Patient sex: M
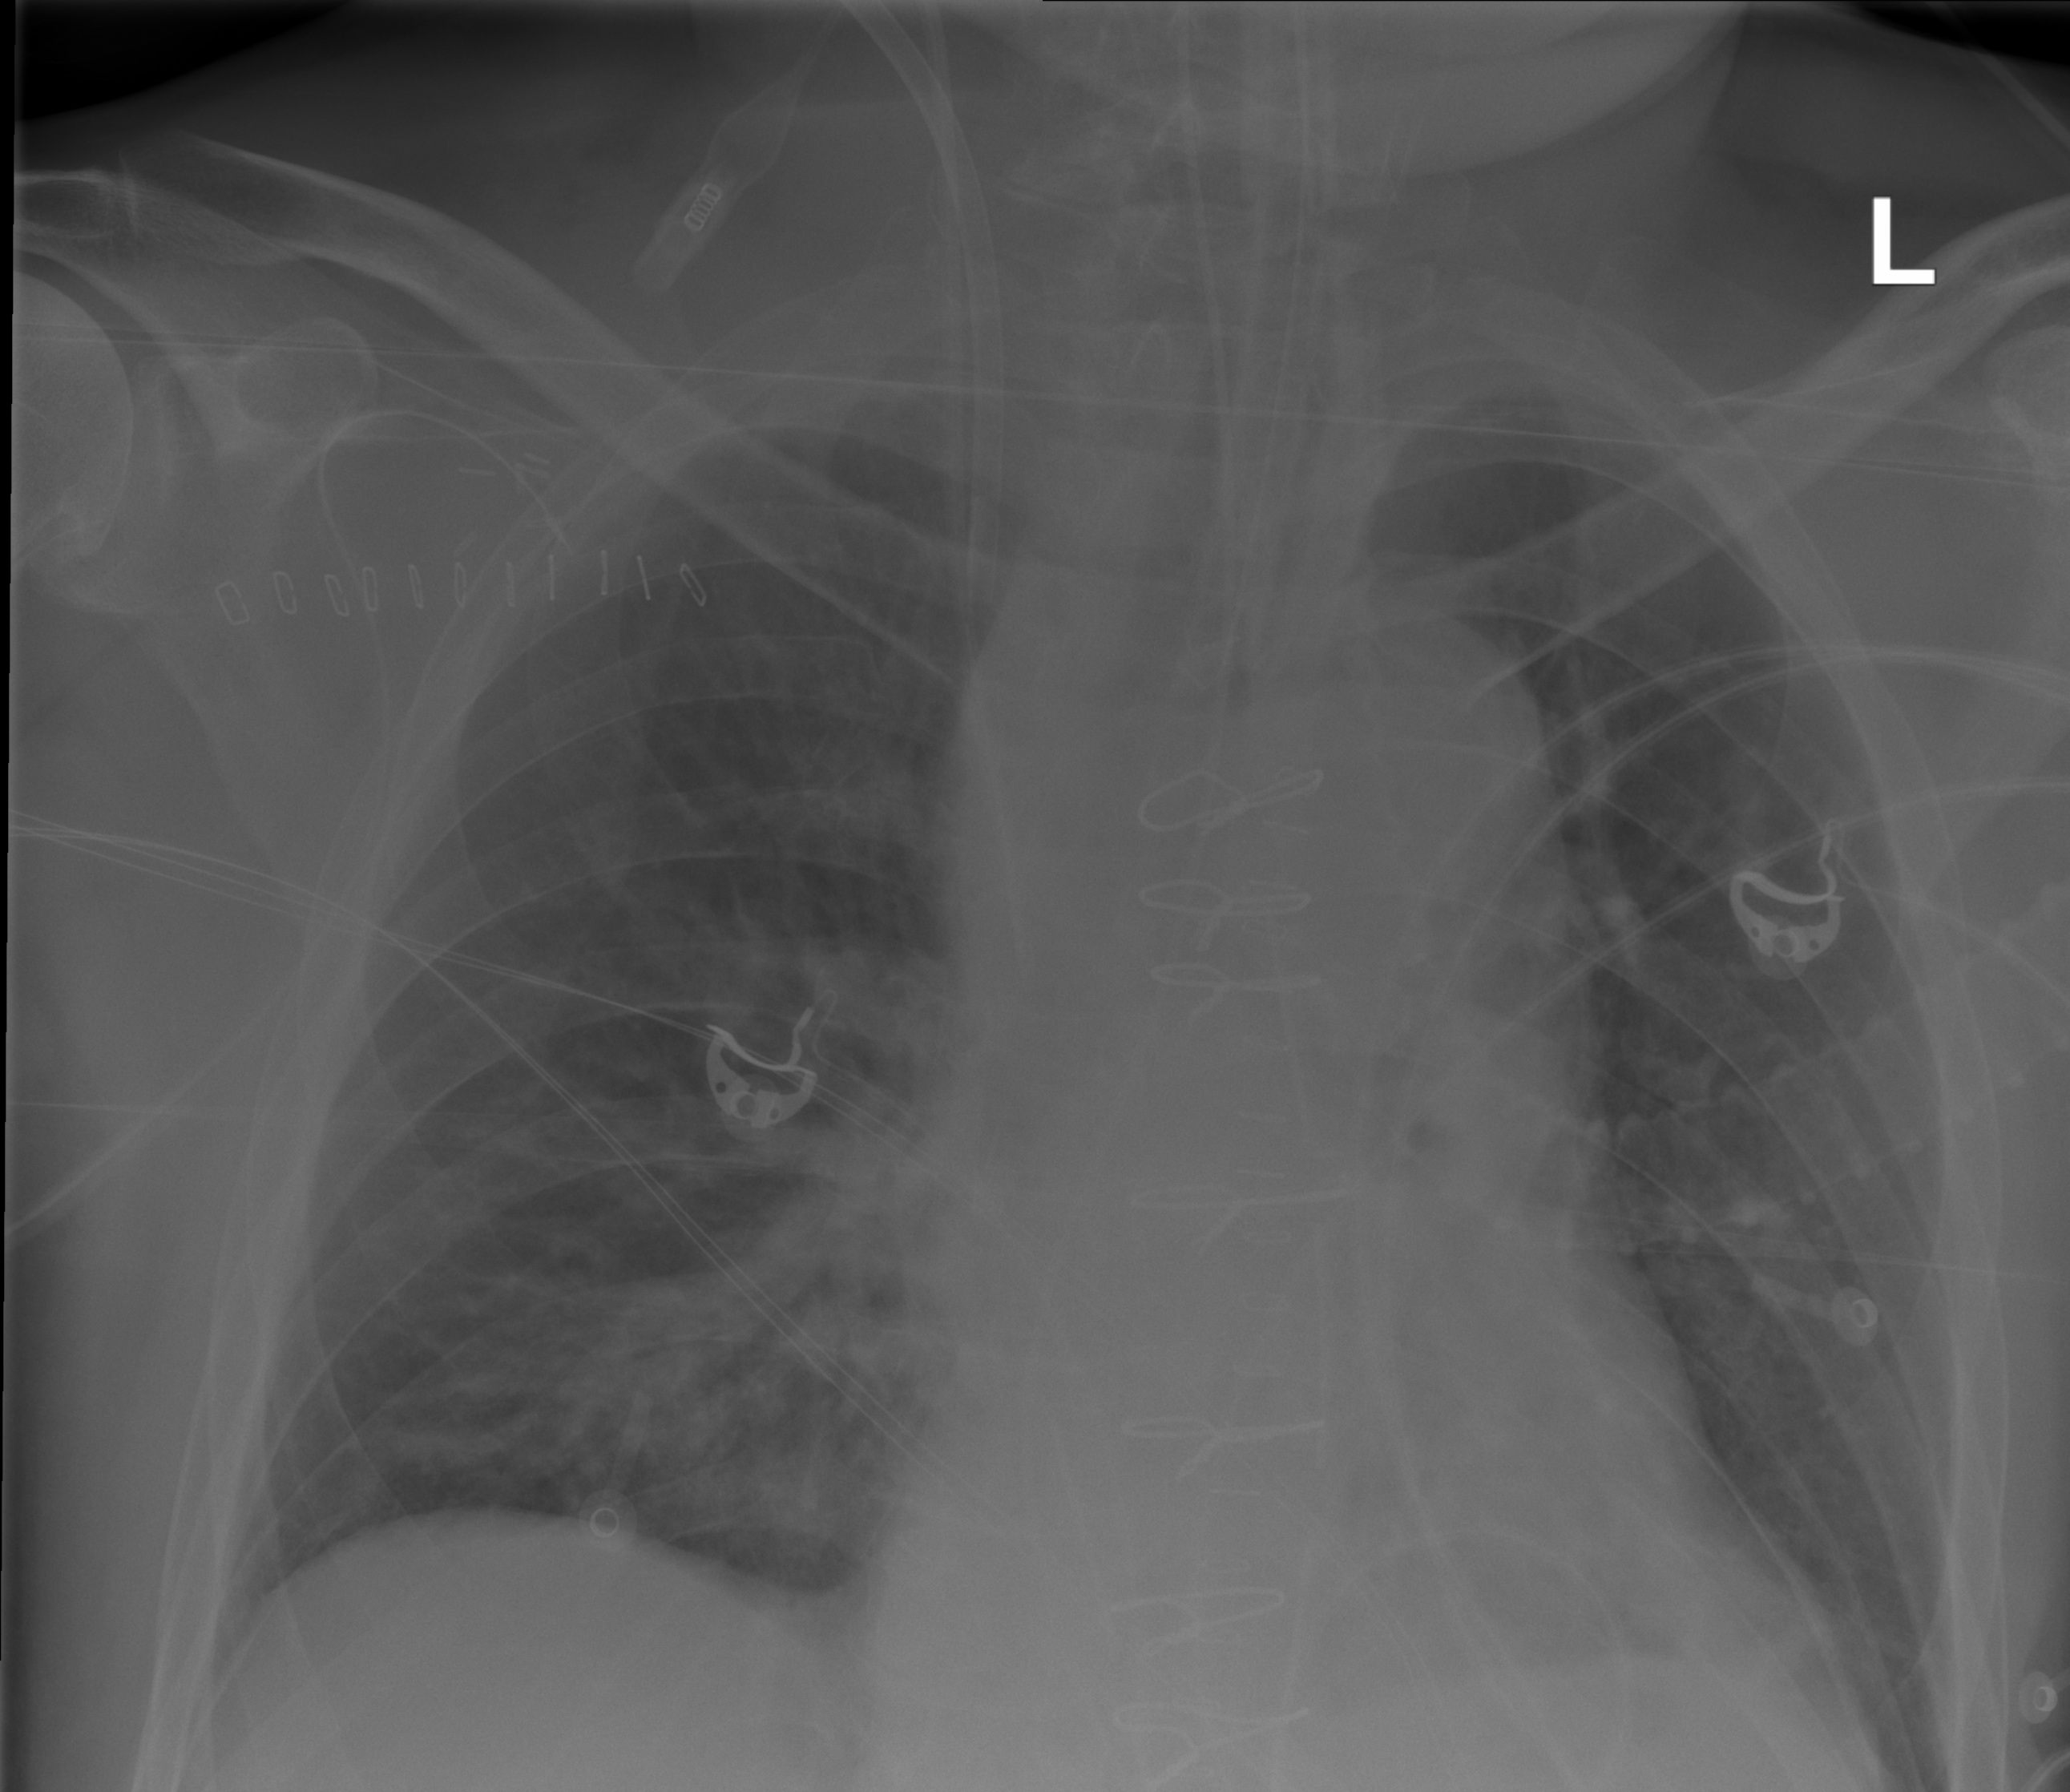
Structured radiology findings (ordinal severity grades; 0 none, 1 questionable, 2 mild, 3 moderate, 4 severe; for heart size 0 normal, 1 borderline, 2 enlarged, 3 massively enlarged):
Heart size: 1
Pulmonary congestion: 0
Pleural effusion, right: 0
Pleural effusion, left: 0
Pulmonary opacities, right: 2
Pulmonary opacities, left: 0
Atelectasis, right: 2
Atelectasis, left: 2